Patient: sex F, age 68
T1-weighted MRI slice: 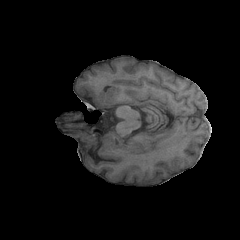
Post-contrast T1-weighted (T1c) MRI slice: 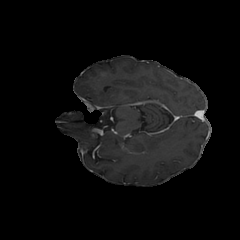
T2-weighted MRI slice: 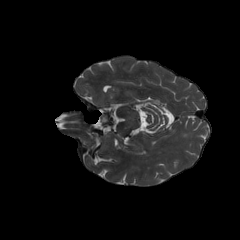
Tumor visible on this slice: no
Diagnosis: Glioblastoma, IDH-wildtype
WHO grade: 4